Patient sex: F
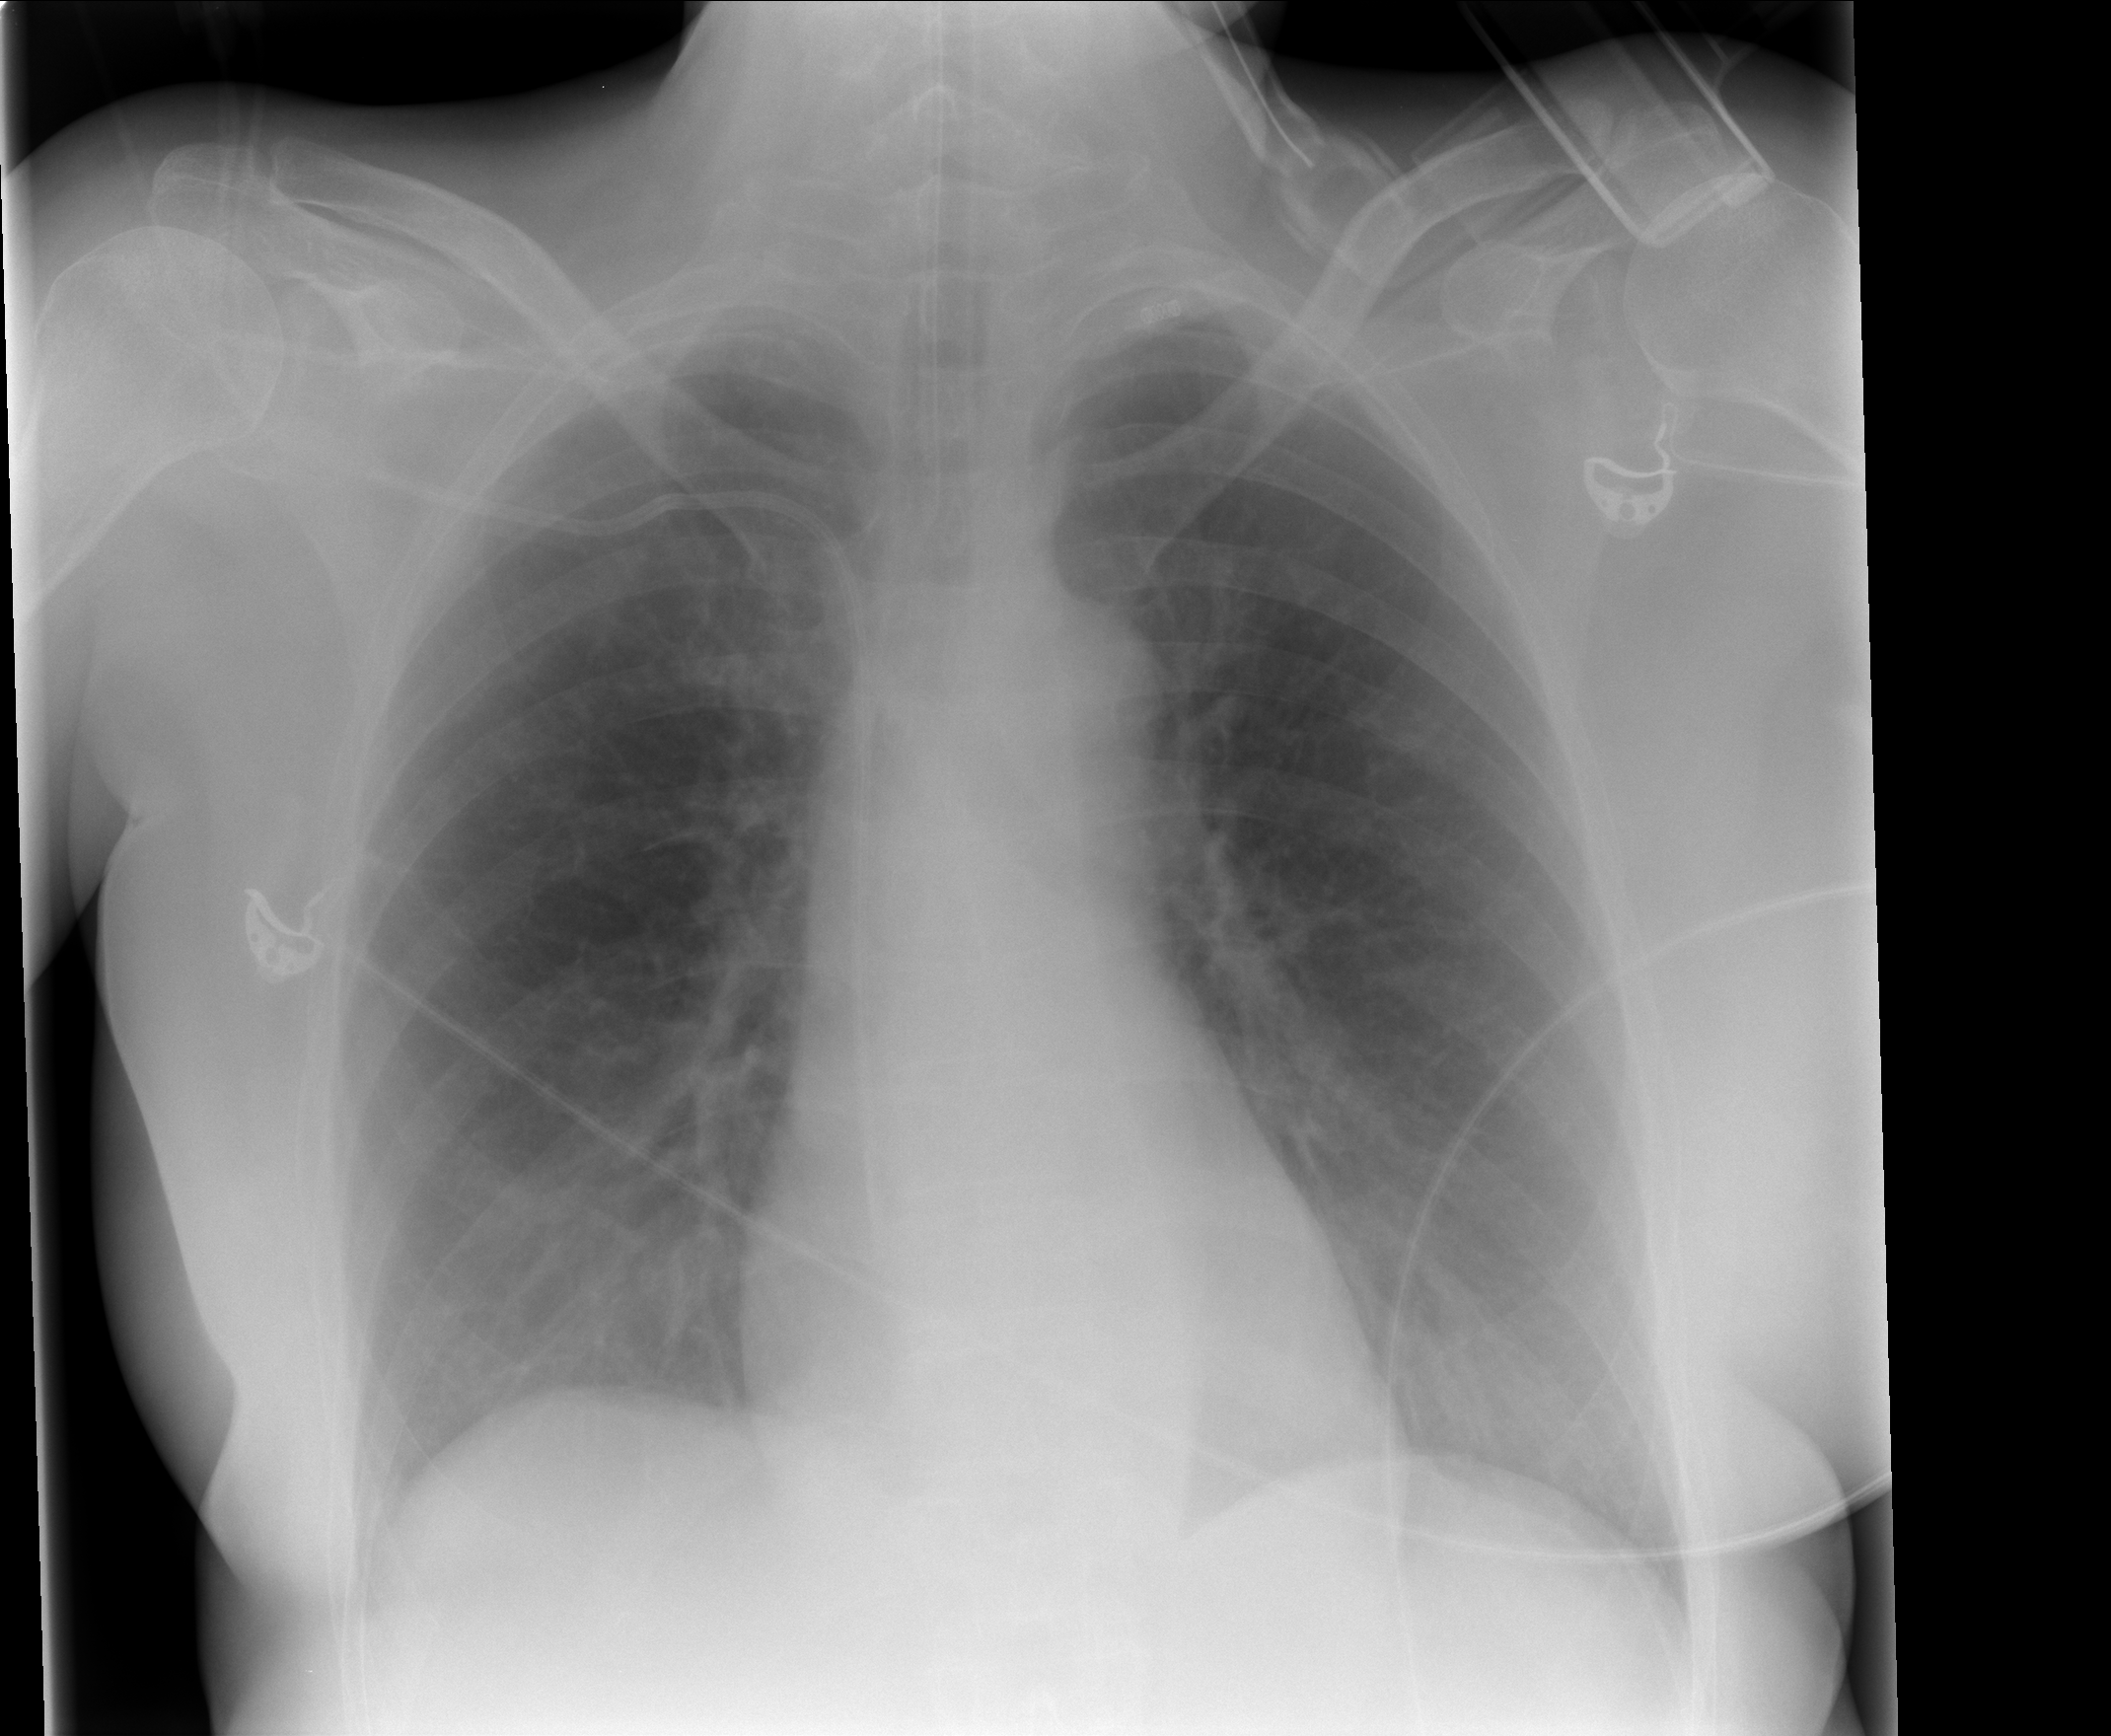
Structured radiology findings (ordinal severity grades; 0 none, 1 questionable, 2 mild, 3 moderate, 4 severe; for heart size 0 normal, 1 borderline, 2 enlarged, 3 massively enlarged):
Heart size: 0
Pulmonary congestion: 0
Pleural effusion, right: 0
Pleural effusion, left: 0
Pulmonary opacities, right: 0
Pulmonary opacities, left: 0
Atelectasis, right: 1
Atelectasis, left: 1